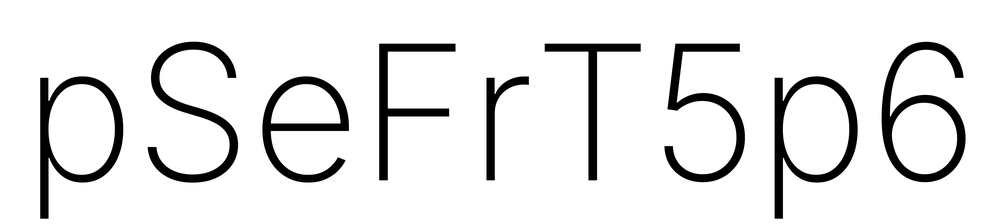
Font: Inter_ExtraLight